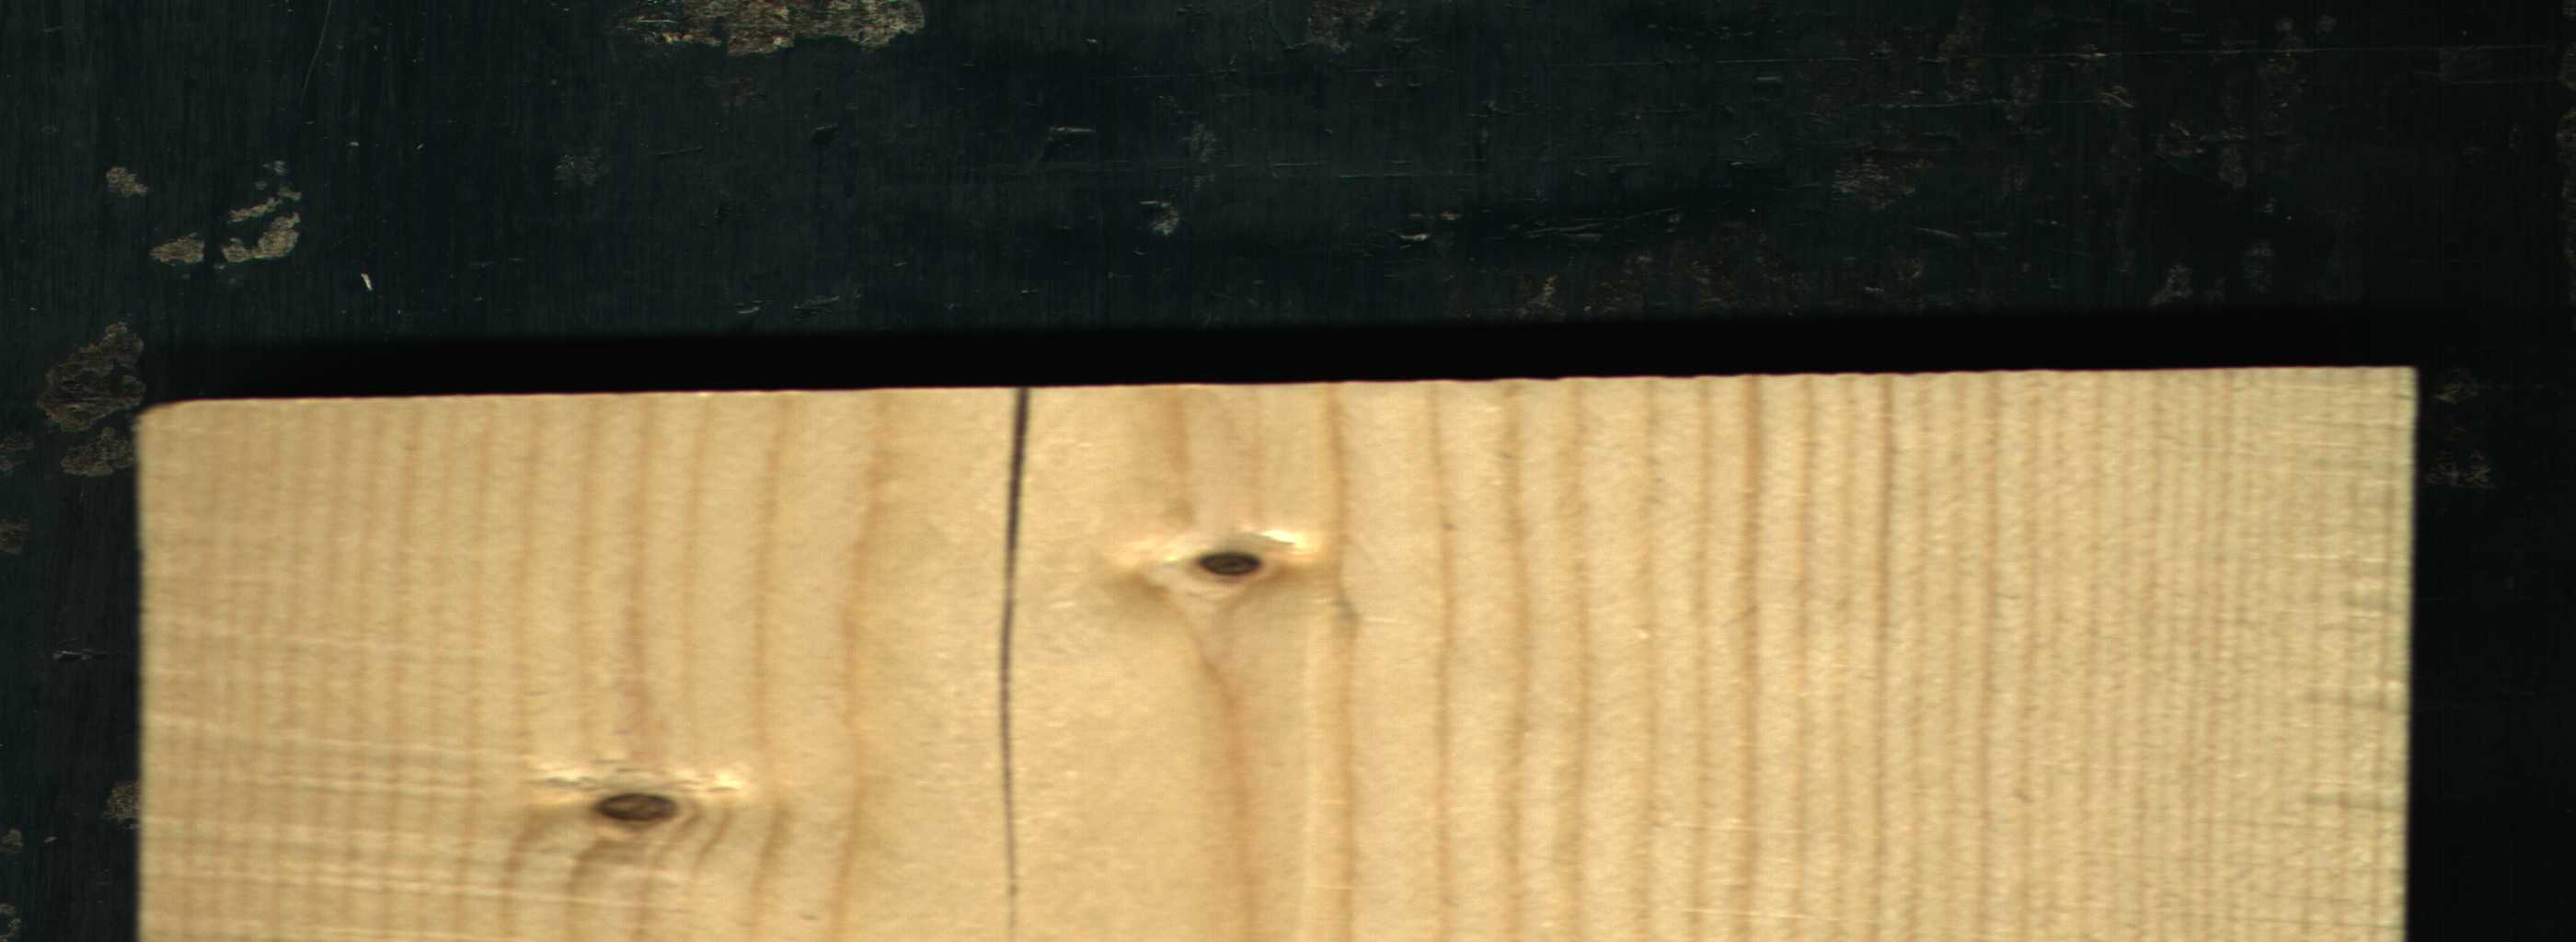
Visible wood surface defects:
Crack
Dead_Knot
Dead_Knot